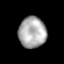
Tissue: prostate
Cell type: Myeloid cells
Senescence score: 0.3211
Nuclear area (px): 839
Mean DAPI intensity: 170.623